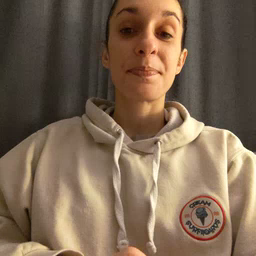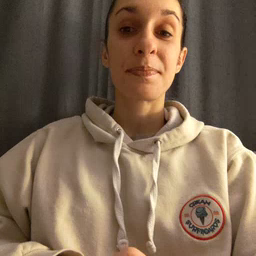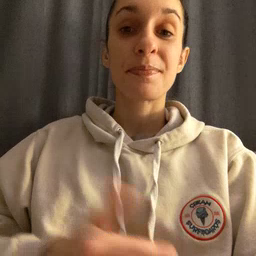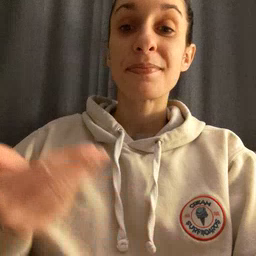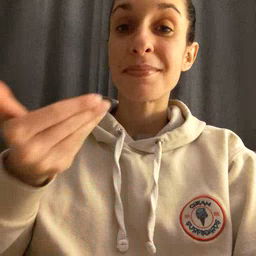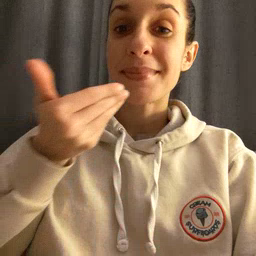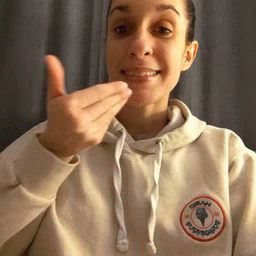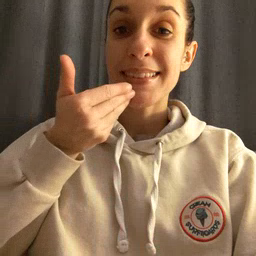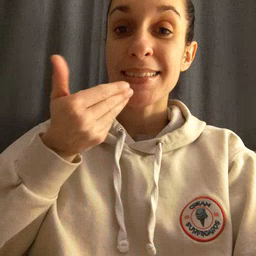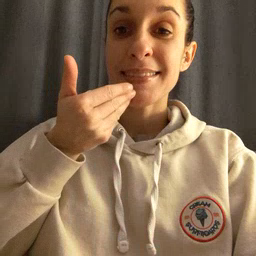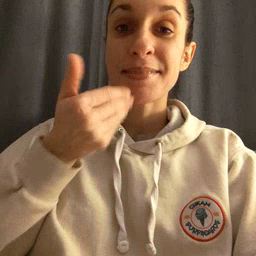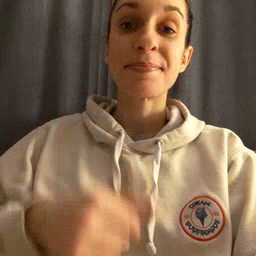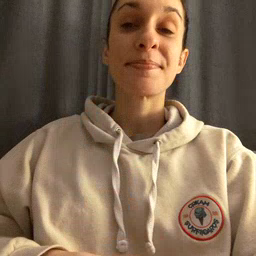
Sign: pizza